Modality: CBCT
Slice 58 of 130
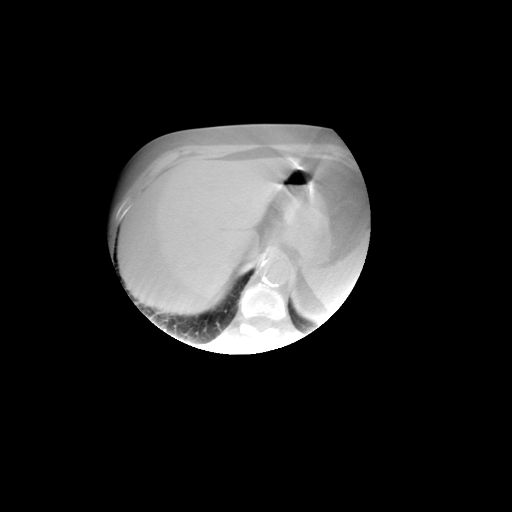